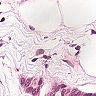
Metastatic tissue present: yes